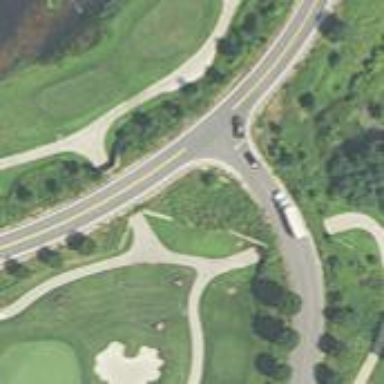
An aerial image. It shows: Service road used as golf cart path.